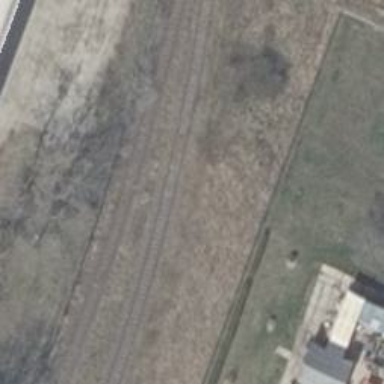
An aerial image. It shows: Rail spur service.